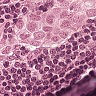
Metastatic tissue present: yes